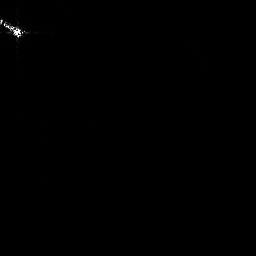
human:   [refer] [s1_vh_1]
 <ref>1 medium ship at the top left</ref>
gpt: <box>[[0, 6, 10, 14, 0]]</box>